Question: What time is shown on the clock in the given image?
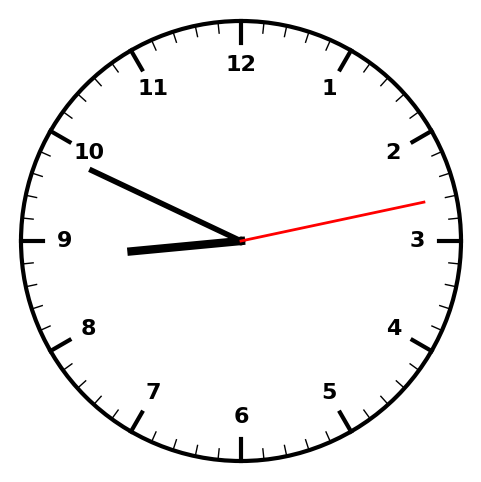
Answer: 08:49:13